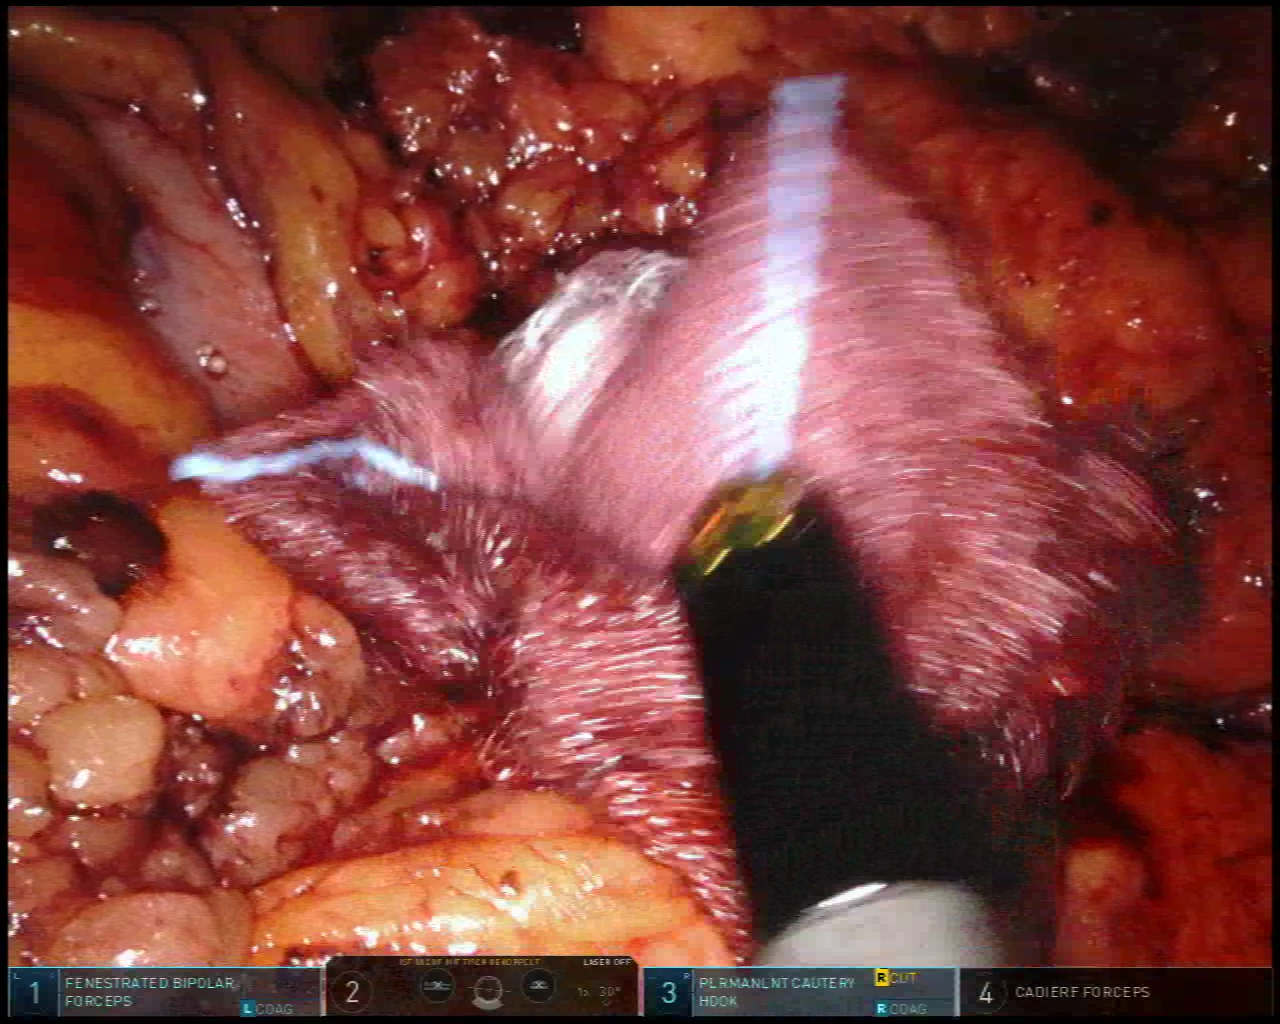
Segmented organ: stomach
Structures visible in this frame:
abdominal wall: no
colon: no
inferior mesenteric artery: no
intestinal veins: no
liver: no
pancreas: yes
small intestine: no
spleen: no
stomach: yes
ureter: no
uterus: no
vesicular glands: no